Interaction volume radius: 5 \u00c5
Interaction volume height: 15 \u00c5
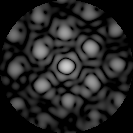
Disorder parameter: 0.3267